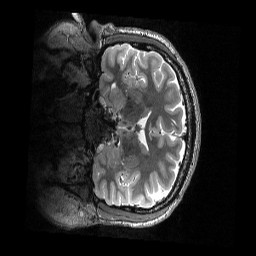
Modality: T2w
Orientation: coronal
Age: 39
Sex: male
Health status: ill
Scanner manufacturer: siemens
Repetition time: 3.2 s